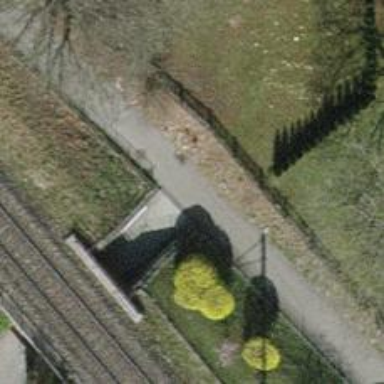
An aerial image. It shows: Footway with concrete surface.